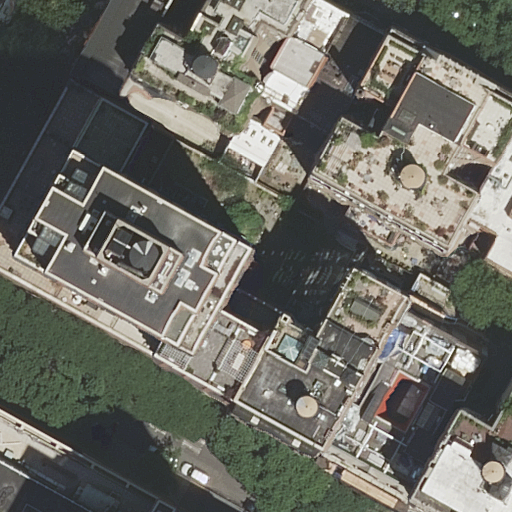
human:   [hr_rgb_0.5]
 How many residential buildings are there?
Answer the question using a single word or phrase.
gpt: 13

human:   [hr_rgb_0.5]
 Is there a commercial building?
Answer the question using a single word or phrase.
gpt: no

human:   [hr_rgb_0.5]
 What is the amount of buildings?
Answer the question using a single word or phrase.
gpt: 13

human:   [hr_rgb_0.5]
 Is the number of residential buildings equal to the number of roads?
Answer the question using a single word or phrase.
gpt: no

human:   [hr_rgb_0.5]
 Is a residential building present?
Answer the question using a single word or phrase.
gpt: yes

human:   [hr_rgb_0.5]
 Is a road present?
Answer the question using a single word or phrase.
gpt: yes

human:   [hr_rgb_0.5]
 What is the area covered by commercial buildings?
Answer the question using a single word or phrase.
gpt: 0m2

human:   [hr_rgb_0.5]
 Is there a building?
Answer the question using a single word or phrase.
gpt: yes

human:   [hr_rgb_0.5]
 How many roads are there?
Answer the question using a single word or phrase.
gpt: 3

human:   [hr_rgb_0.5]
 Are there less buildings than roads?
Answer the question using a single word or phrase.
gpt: no

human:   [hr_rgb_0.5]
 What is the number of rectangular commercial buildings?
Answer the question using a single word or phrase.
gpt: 0

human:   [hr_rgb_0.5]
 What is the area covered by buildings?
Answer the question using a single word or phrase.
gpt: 6114m2

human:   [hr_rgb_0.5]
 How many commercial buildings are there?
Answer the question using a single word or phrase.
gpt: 0

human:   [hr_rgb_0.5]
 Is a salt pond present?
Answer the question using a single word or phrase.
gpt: no

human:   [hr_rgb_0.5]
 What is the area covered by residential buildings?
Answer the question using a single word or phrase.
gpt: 6114m2

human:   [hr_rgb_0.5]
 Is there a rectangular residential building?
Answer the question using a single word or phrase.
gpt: yes

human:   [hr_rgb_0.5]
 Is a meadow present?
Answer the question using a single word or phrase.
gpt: no

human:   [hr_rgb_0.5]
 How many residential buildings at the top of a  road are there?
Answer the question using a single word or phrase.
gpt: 8

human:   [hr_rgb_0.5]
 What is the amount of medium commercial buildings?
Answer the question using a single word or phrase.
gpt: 0

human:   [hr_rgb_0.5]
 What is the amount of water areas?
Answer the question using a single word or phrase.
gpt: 0

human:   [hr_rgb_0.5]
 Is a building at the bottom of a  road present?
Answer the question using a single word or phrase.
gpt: yes

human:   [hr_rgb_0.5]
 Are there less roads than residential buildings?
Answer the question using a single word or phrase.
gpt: yes

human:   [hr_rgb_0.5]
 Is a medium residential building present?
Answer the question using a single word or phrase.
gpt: yes

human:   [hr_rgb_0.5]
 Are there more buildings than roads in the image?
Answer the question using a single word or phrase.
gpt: yes

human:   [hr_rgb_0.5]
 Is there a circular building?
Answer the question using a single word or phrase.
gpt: no

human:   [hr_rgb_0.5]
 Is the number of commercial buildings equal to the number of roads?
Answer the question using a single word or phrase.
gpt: no

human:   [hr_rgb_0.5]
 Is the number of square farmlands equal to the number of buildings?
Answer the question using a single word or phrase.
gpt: no

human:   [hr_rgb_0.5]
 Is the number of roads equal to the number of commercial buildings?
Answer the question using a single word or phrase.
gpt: no

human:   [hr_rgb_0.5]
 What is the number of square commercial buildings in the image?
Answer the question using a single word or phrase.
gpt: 0

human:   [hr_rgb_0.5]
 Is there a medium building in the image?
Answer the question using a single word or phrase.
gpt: yes

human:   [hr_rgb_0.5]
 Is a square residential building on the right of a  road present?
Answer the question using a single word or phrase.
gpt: no

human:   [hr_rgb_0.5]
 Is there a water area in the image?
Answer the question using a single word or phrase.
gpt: no

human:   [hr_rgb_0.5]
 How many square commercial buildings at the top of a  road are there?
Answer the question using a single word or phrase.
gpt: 0

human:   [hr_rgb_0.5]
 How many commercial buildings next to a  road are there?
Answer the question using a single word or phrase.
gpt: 0

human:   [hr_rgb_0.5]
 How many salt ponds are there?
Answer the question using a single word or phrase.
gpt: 0

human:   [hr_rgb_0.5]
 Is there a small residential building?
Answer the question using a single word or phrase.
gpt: yes

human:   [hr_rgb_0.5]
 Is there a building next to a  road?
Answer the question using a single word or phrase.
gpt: yes

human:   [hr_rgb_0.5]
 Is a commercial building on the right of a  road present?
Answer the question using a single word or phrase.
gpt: no

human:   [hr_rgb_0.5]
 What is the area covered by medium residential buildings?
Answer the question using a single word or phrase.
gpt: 1090m2

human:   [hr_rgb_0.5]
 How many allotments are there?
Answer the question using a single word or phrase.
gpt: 0

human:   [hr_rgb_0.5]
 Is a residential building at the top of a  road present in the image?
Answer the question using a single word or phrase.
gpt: yes

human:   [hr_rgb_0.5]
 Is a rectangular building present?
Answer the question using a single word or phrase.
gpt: yes

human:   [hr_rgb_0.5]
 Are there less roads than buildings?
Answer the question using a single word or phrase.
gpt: yes

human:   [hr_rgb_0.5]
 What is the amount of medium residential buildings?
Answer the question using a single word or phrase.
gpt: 5

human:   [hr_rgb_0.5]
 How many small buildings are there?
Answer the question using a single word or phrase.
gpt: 3

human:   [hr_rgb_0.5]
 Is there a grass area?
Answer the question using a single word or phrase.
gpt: no

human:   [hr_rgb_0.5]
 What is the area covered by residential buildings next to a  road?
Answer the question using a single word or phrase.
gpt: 6114m2

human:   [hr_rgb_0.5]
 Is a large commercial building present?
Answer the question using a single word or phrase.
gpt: no

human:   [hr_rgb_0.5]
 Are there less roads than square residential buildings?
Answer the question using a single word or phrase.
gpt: no

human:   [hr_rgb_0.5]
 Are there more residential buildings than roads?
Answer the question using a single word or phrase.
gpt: yes

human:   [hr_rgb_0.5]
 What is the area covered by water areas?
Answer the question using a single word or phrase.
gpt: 0m2

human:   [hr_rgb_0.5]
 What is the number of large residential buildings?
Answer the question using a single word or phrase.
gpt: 5

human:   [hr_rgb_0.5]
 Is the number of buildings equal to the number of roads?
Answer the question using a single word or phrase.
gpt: no

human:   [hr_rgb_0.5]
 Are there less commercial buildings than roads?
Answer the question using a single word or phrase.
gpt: yes

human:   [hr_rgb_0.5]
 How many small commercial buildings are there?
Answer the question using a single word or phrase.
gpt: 0

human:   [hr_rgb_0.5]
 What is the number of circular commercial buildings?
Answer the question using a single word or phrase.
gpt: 0

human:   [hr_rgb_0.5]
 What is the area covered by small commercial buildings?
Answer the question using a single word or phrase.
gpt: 0m2

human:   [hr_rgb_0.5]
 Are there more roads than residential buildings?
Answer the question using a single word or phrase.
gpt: no

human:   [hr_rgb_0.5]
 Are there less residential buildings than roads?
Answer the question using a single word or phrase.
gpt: no

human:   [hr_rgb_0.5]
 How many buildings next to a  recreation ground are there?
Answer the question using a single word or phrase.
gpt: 0

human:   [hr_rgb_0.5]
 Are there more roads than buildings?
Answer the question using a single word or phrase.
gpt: no

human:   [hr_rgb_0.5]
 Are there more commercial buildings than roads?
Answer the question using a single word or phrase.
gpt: no

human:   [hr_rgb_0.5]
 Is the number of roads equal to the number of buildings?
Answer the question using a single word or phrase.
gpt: no

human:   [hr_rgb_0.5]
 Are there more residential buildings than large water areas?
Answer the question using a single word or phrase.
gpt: yes